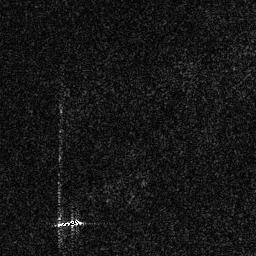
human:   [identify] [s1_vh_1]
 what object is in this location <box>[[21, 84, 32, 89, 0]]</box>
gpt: <ref>1 small ship at the bottom left</ref>